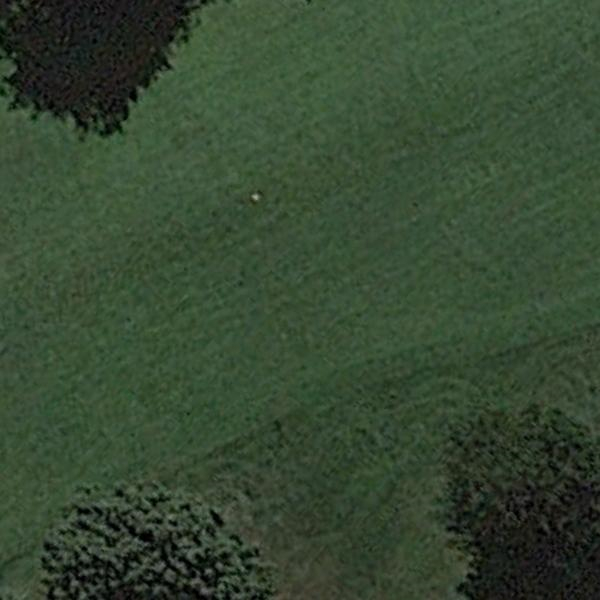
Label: Meadow